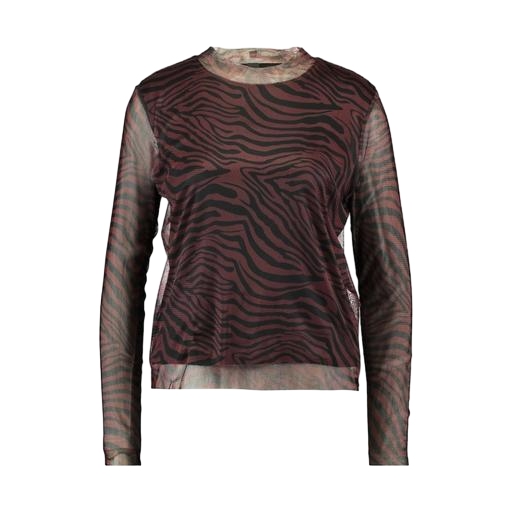
multicolor vero moda rust high neck blouse, brown printed mesh top, long sleeved sheer t-shirt, white background